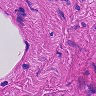
Metastatic tissue present: no